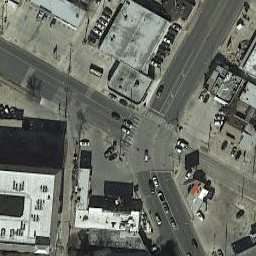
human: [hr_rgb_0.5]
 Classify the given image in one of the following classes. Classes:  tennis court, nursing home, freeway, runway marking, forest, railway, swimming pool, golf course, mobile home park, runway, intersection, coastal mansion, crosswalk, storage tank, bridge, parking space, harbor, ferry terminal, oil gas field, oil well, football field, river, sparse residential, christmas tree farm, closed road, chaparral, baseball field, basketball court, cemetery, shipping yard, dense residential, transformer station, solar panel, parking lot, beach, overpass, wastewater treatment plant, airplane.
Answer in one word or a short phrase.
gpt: intersection